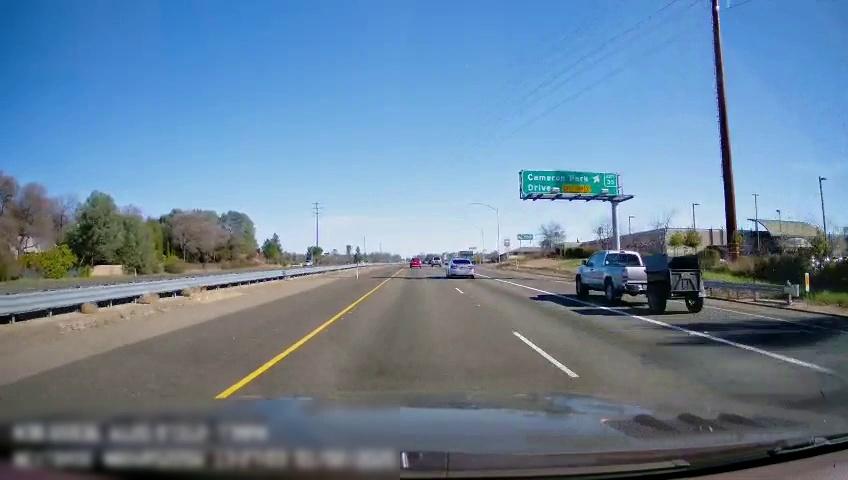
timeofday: Day
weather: Sunny
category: Drivable Space
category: Vehicles | SUV
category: Vehicles | Other LV
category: Vehicles | Truck
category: Vehicles | SUV
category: Vehicles | SUV
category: Vehicles | SUV
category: Lanes | Current Lane
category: Lanes | Current Lane
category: Lanes | Alternate Lane
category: Lanes | Alternate Lane
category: Traffic | Signs
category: Traffic | Signs